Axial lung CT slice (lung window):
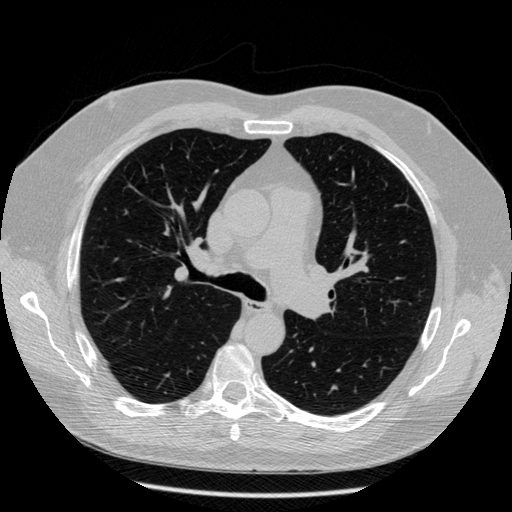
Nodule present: no